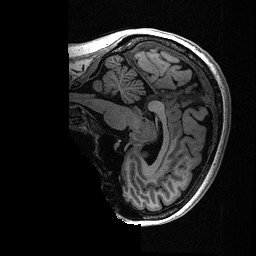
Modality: T1w
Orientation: sagittal
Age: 52
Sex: female
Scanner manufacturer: ge
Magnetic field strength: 3 T
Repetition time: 0.006952 s
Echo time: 0.00292 s